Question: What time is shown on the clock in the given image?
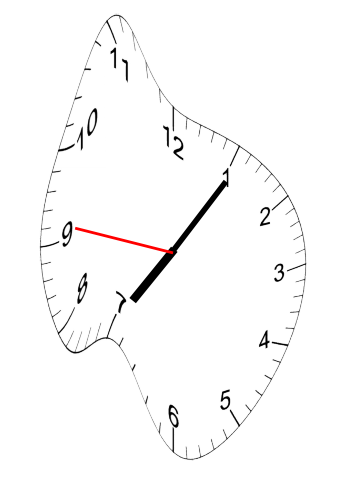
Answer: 07:05:46